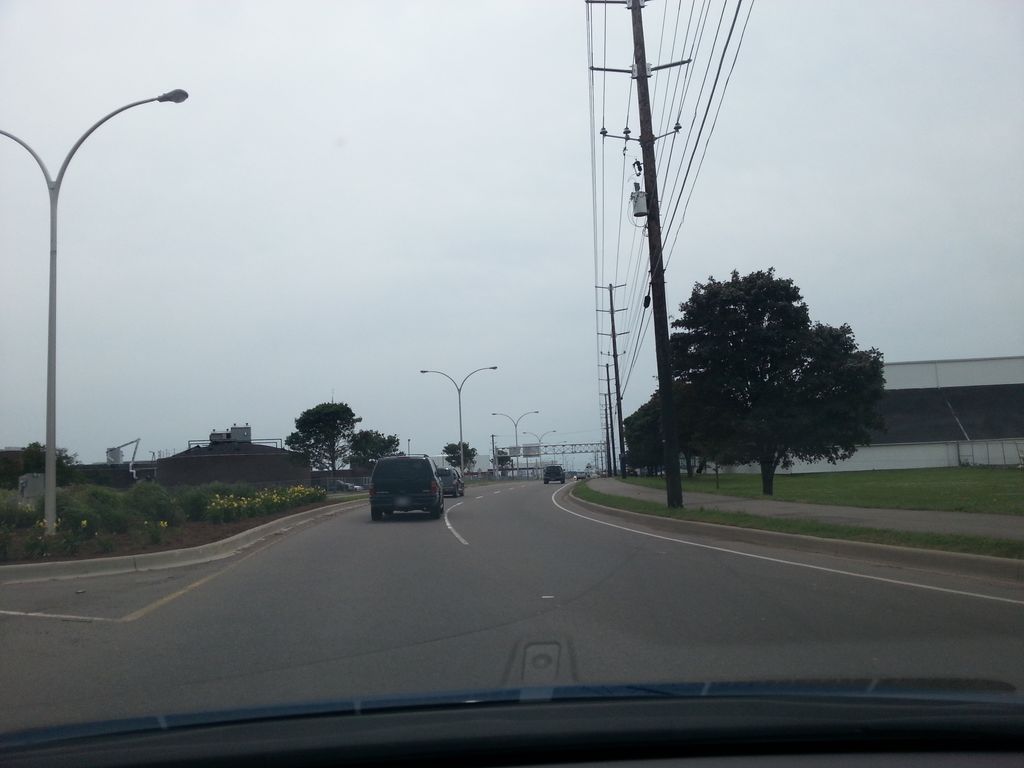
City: charlottetown